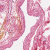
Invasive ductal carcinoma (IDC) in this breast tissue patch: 0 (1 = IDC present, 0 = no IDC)